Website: home-depot
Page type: review-order
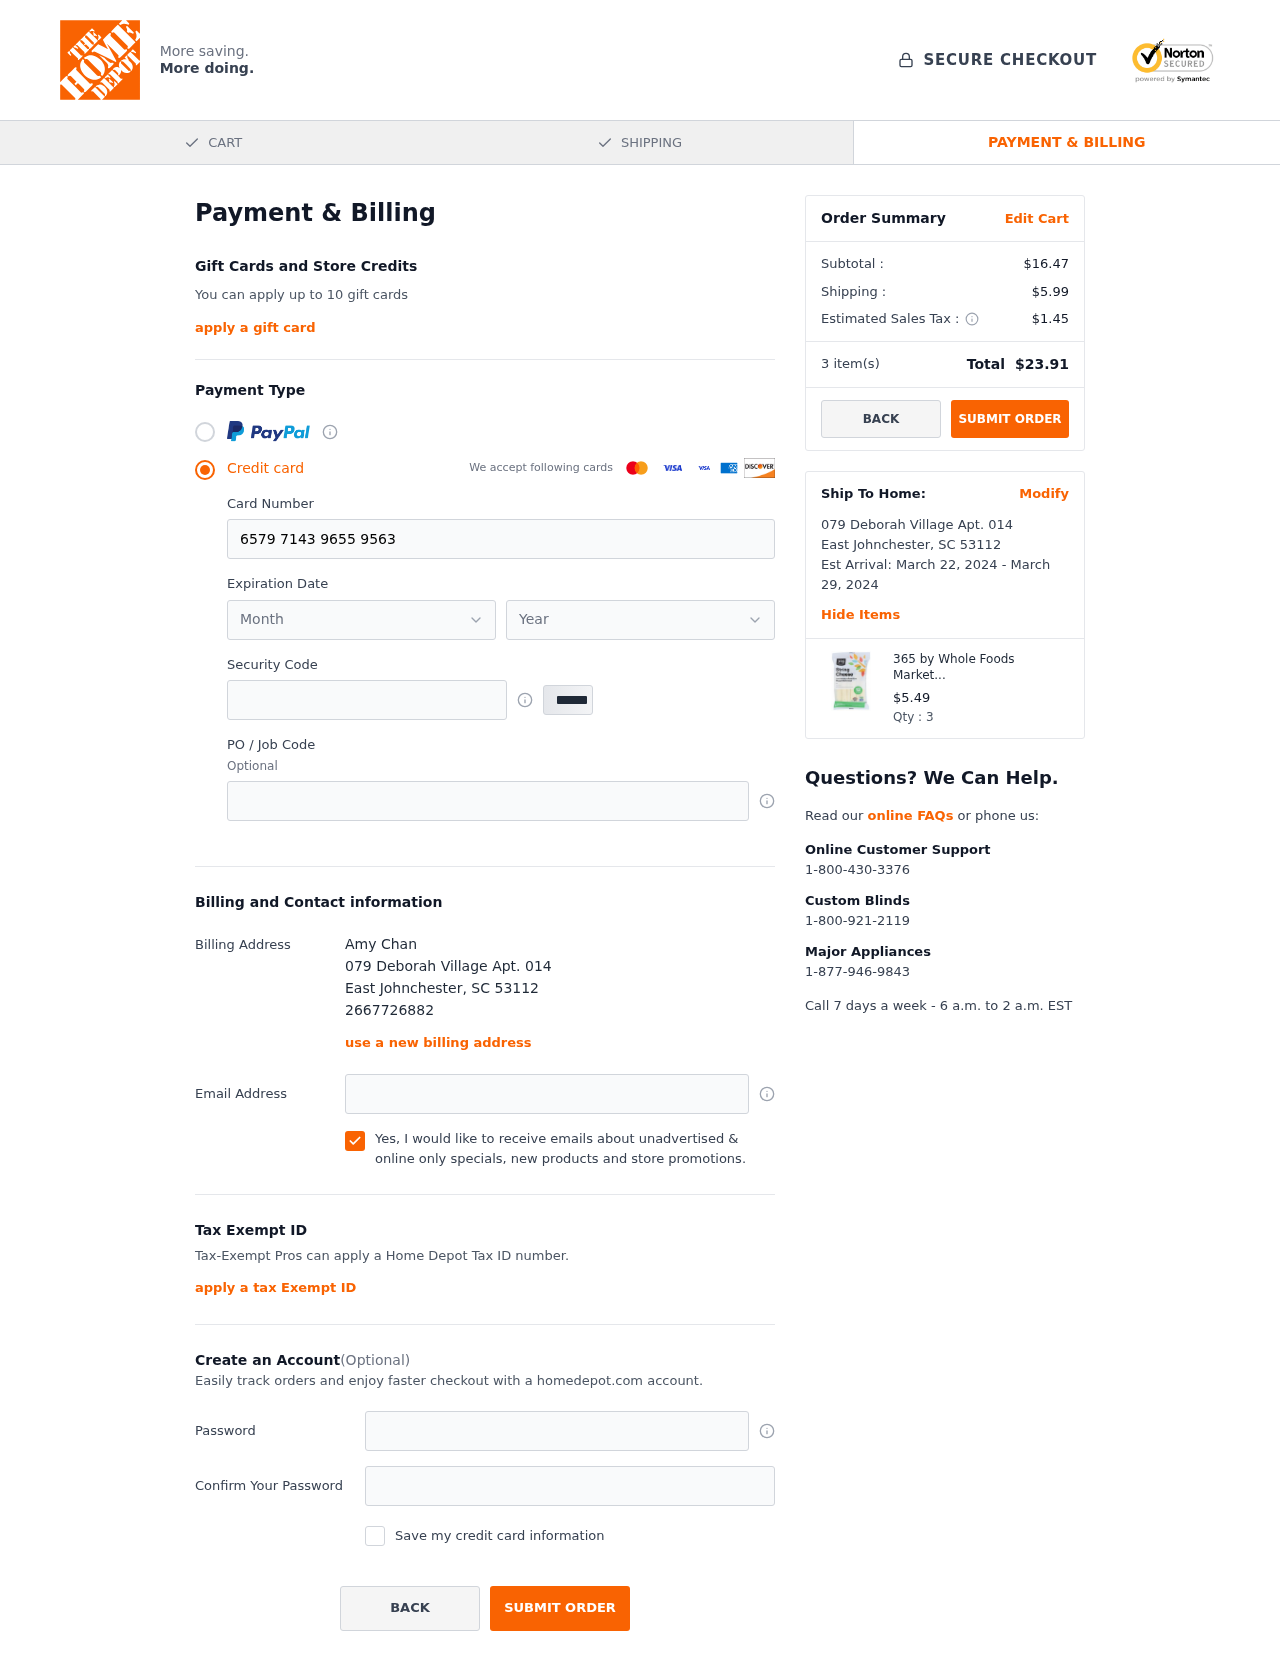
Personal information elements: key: PII_CARD_EXPIRY_MONTH
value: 01
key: PII_CARD_EXPIRY_YEAR
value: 26
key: PII_CITY
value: East Johnchester
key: PII_FULLNAME
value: Amy Chan
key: PII_PHONE
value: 2667726882
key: PII_POSTCODE
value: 53112
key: PII_STATE_ABBR
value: SC
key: PII_STREET
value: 079 Deborah Village Apt. 014
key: PII_CARD_NUMBER
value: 6579 7143 9655 9563
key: PII_CARD_CVV
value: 885
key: PII_EMAIL
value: amychan@hotmail.com
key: PII_POSTCODE_FULL
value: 53112
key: PII_POSTCODE_NUMERIC
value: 53112
Product elements: key: PRODUCT1_NAME
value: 365 by Whole Foods Market, String Cheese (12 - 1 Ounce Sticks), 12 Ounce (Packaging May Vary)
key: PRODUCT1_PRICE
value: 5.49
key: PRODUCT1_QUANTITY
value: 3
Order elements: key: ORDER_SUBTOTAL
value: $16.47
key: ORDER_SHIPPING_COST
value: $5.99
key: ORDER_TAX
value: $1.45
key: ORDER_NUM_ITEMS
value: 3
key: ORDER_TOTAL
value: $23.91
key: ORDER_SHIPPING_DATE
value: March 22, 2024
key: ORDER_DELIVERY_DATE
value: March 29, 2024